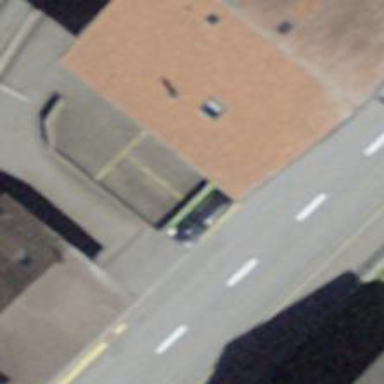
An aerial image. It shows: Pharmacy.